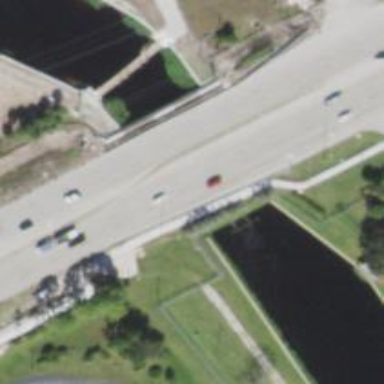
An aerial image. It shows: Culvert underpass for canal.